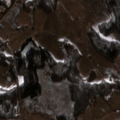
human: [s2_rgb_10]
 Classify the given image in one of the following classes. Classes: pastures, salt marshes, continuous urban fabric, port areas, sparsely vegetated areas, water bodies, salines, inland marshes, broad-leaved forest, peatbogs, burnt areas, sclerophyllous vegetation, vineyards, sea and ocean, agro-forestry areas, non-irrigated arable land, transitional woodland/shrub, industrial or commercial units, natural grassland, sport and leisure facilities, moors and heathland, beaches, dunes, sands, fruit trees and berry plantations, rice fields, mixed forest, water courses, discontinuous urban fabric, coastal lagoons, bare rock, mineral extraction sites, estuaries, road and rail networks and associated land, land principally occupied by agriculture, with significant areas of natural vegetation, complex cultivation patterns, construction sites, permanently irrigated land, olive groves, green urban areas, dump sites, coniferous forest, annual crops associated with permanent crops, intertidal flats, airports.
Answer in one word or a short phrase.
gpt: non-irrigated arable land, pastures, land principally occupied by agriculture, with significant areas of natural vegetation, broad-leaved forest, transitional woodland/shrub